Question: We've been working on an iPad app and are using jQuery Mobile to handle events like swipes (to change pages). In testing the app it became apparent the <URL> didn't feel right. It was too sensitive to swiping when trying to scroll and vice versa.
We've played with the configuration variables but we're not sure we're understanding what each configuration variable does. We've made a graphic to help us understand how they all work together. Are we understanding this correctly or missing anything?

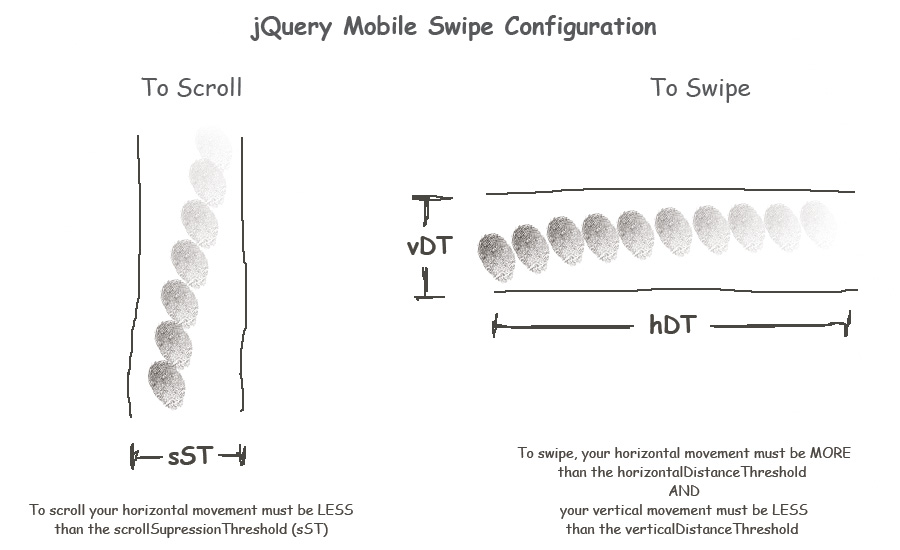
Answer: Not sure if this will help but jQM posted this in the blog
- <URL>
> There were a number of hard-coded constants in the
jquery.mobile.event.js swipe code. For developers who need to tweak
those constants to allow a greater vertical displacement and still
register a swipe, this new feature allows them to be adjusted. Thanks
to mlitwin for contributing this.- - - -
Related Questions:
- <URL>